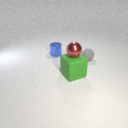
small red metal sphere above large green rubber cube